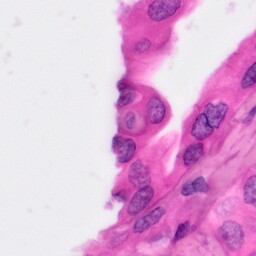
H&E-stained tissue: Pancreatic